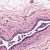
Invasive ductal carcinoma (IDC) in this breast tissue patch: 0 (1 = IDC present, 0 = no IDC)